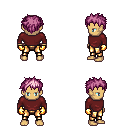
a pixel art fantasy rpg character, male body template, human, tanned skin, maroon long-sleeve shirt, gold greaves, pink bedhead hairstyle, gold gloves, four views (front, back, left, right), 2x2 character sprite sheet, small pixel art, hard edges, no anti-aliasing